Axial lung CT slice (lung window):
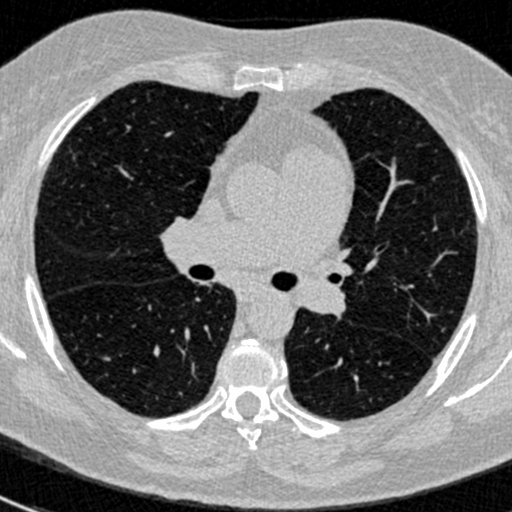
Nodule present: no